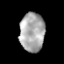
Tissue: prostate
Cell type: T cells
Senescence score: 0.2983
Nuclear area (px): 945
Mean DAPI intensity: 170.048